Question: I am learning how to use the data structure in ruby.
I found this library on github : <URL>.
I have created a word_count.rb file locally.
I want to use the library I mentioned, locally in my ruby class file.
# The link I mentioned has following project structure :

how can I use this project in class file ?
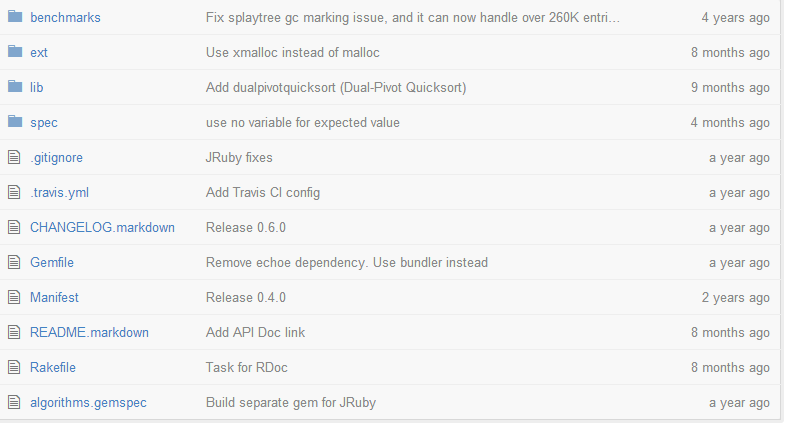
Answer: It is published as a gem (just the page you found does not document that fact): <URL>
So if you have a 'Gemfile' in your project, add the line:
'''
gem "algorithms", "~> 0.6.1"
'''
Otherwise, run the following command:
'''
gem install algorithms
'''
and use it like you would any other gem, with
'''
require 'algorithms'
'''
in one of your source files.